Question: I'm wondering how I would go about adding to a cell based on two other cells.
For example, I'm creating a Google Sheets document to track profit & loss on certain things in an online game I play.
I'll try to explain this as best as possible.
If cell 'B71' is 'equal to' the 'string' in cell 'B7', increase the value in cell 'D71' 'equal to' the number in cell 'D7'.
, the values will need to be compared to various other things depending on the item required.
For example, the string in cell 'B7' might change depending on what specific type of item is needed for that day as it does change daily.
I have cells near the bottom of the sheet which list the different type of item which will show the total amount of items used in that month.
I've tried to explain this a little better as requested below
I'm trying to make a spreadsheet that keeps track of the quantity of a specific item I use in a game for a daily task. This task can be done daily, and to keep track of profit & loss, I have created a spreadsheet to keep track of this.
So, each day, there are three different types of items (runes) that can be used in the machine to create an item called 'Vis Wax'. As Runes are cheap, creating the vis wax can generate a good profit. (I love working with data, hense the spreadsheet.

The image above shows what a daily section looks like. I input each type of rune (has to be 3), input the quantity used and the amount each rune is worth to create the total cost under .
Further down below, this table has been created
<URL>
This will keep track of each rune and the amount used during that month.
So with that said, I'm looking for a solution so that if Air rune is entered in ANY of them slots with the QUANTITY used, it'll update that table accordinly (as well as the other runes that are used too). I've tried nested IF statements, but don't seem to have any luck. With the amount of checks that seem to be happening, I can't seem to find a working solution. As Air Rune might be in slot 1 one day, then slot 3 the next day. So it seems each cell in the Quantity Table will need to compare EACH cell in the daily section, to each rune type that can be used.
Hopefully that has explained it a little better.
Spreadsheet Link
<URL>
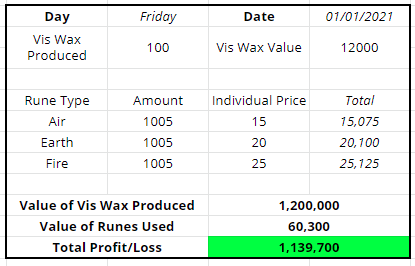
Answer: I would suggest you to use a different structure and take all the data from one day in one column, something like this:
<URL>
In this way you will be able to extend the days keeping the formulas in a really simple way. Below, I will explain some useful formulas that you can use to lighten your work:
- '=text(DAY(B2),"dddd")'- <URL>
For counting how many runes have you used you can use <URL> function. It returns the sum of a range depending on multiple criteria. In your case, you need apply it three time per rune, as you can have the same rune in three different places. You see it with the following image:
<URL>
The formula is: '=SUMIFS($B$8:$H$8,$B$7:$H$7,A25) + SUMIFS($B$12:$H$12,$B$11:$H$11,A25) + SUMIFS($B$16:$H$16,$B$15:$H$15,A25)'. In this way you only need to write it once and you can fill the rest of the runes just dragging the mouse. If you need more days just change the column 'H' with the last column that you want to take.
I assume that with all this information you can also keep track of your monthly statics easily. I suggest you to create a different sheet for each month.
I hope that my answer was useful, let me know if you have any doubt.